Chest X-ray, PA view. Patient: 42 years old, sex F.
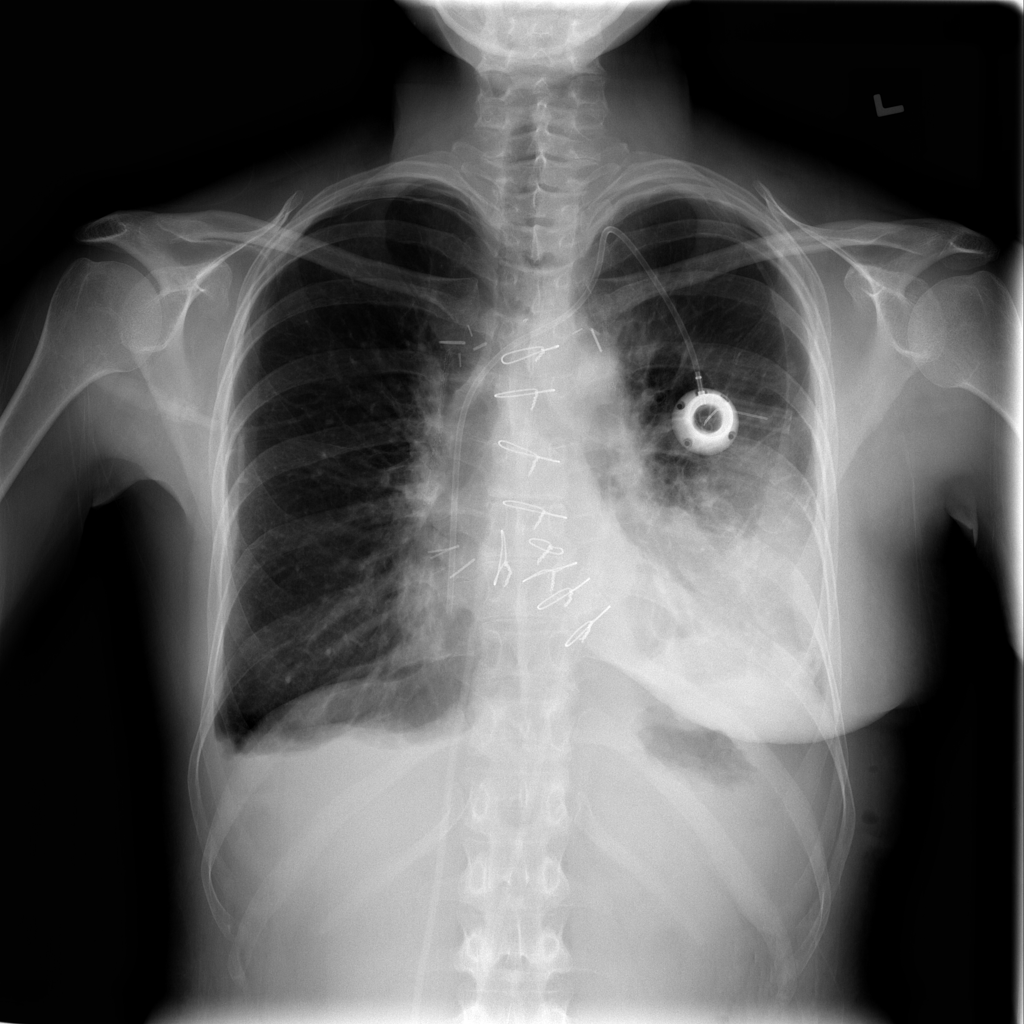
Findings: No Finding